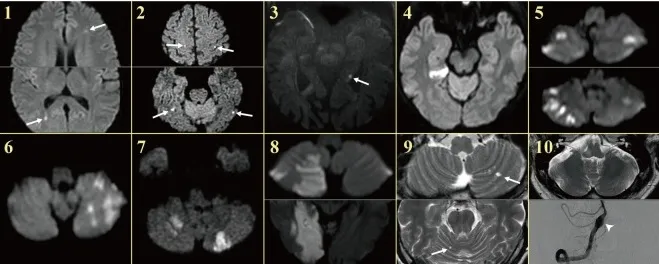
MRIs of the patients. Patients showed single or multiple acute infarctions in the cerebral hemispheres (arrows) or cerebellum concurrent with acute audiovestibulopathy.
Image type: radiology (mri)